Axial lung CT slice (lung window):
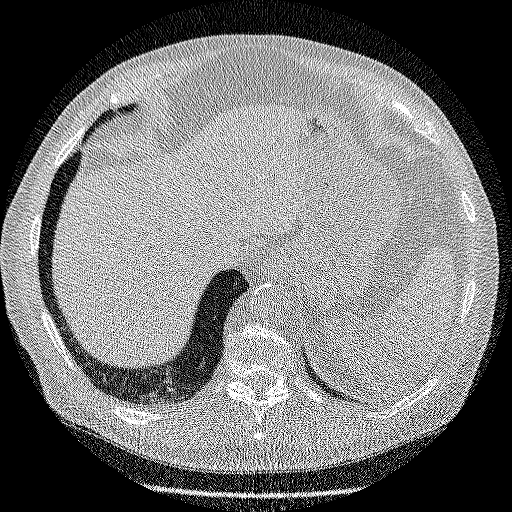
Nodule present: no